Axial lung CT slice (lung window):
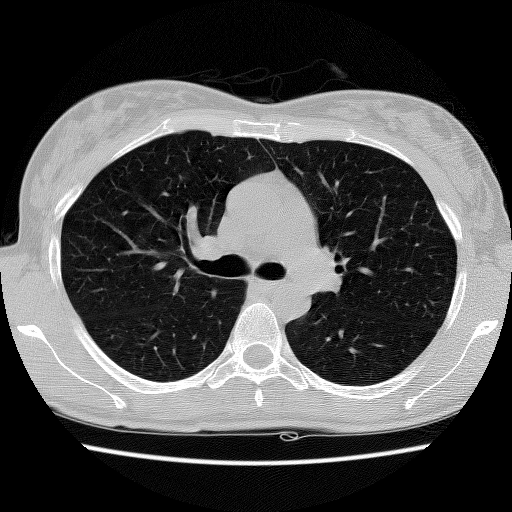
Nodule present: no